Question: I am trying to create an LWRP that will call the resource that is defined within itself. My cookbook's structure is as follows:

In the machine cookbook's provider, I have a code snippet as follows:
'''
require 'chef/provisioning' # driver for creating machines
require '::File'
def get_environment_json
@@environment_template = JSON.parse(File::read(new_resource.template_path + "environment.json"))
return @@environment_template
end
'''
The code is only trying to read a json file and I am using File::read for it.
I keep getting an error as follows:
## LoadError
cannot load such file -- ::File
Does anyone know how I can use File::read inside my LWRP's provider?
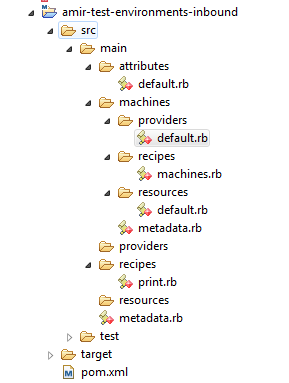
Answer: It happens becuase Chef already has a file resource. We have to use the Ruby File class in a recipe.We use ::File to use the Ruby File class to fix this issue. For example:
'''
execute 'apt-get-update' do
command 'apt-get update'
ignore_failure true
only_if { apt_installed? }
not_if { ::File.exist?('/var/lib/apt/periodic/update-success-stamp') }
end
'''
Source: <URL>